Current action and preconditions to check: trajectory_clear

Your task: For each precondition in the list above, predict whether it will hold at this action.

Consider the current scene as observed from the mobile robot's camera, and analyze the predicted future states of all dynamic agents (e.g., people, animals, vehicles, or any moving entities) within the NEXT SECOND.

IMPORTANT: Only answer "very likely" if you are absolutely certain—based on strong, clear evidence—that a dynamic agent will violate the precondition in the predicted future state. Do NOT answer "very likely" for unlikely, ambiguous, or low-probability risks.

Ask yourself for each precondition: Is there a high probability, with clear and convincing evidence, that the predicted future states of any dynamic agent will interfere with the predicted future state of the currently executing action within the NEXT SECOND, causing that precondition to fail?

Assess the risk level based on these predictions. Use "likely" or "very likely" if motions create a clear risk of interference.

Use "neutral" or "improbable" if agents are nearby but their predicted paths are clearly diverging or non-conflicting.

Failure Risk Categories: "very improbable", "improbable", "neutral", "likely", "very likely"

Answer Format: Output ONLY the probability_of_failure value from these categories: "very improbable", "improbable", "neutral", "likely", "very likely"

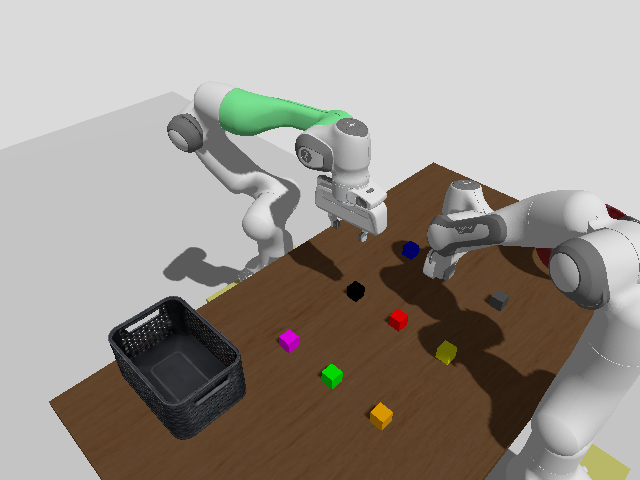

Answer: improbable